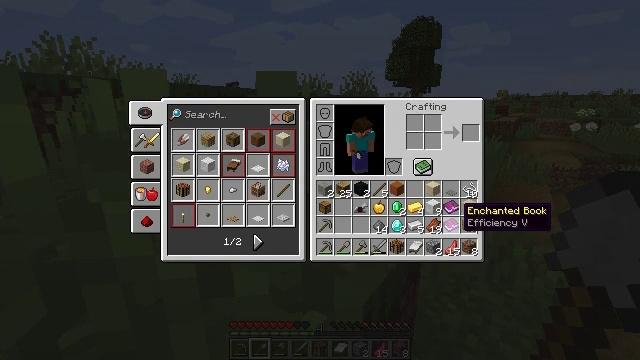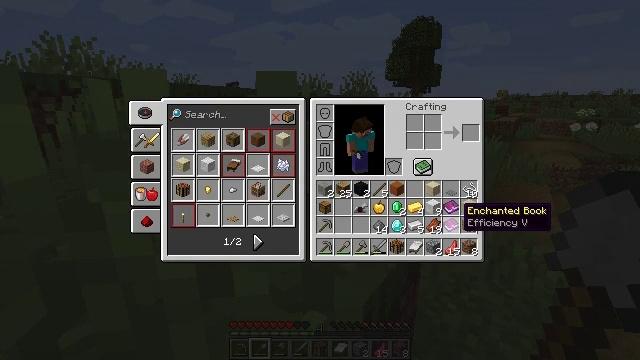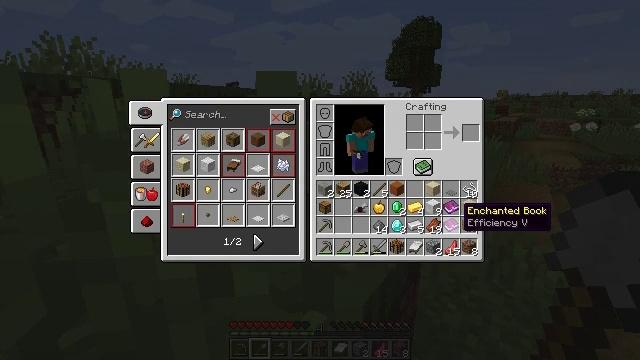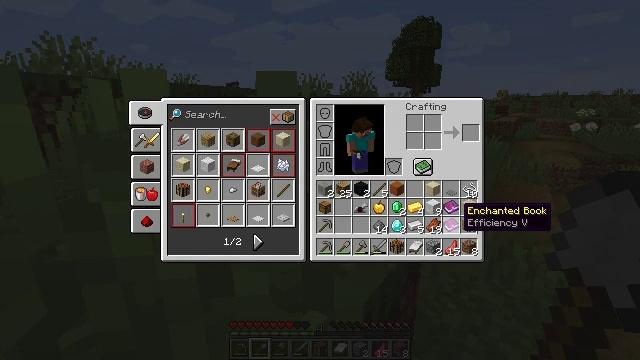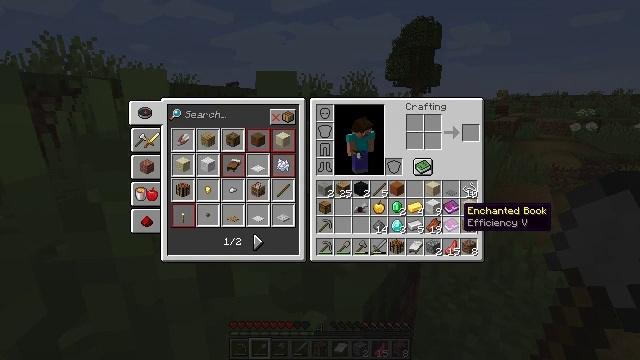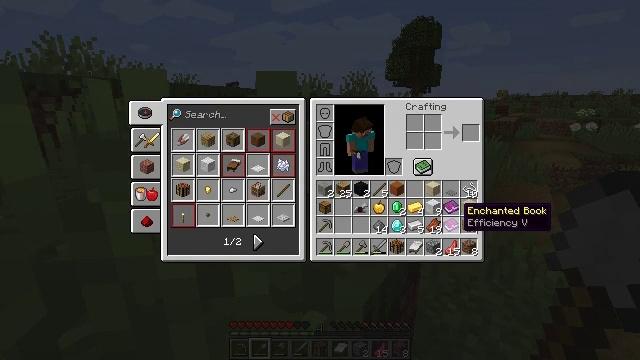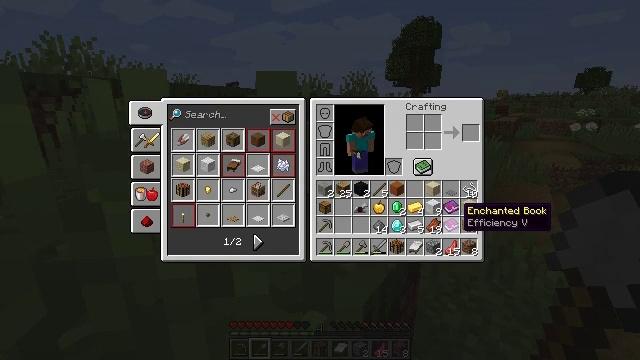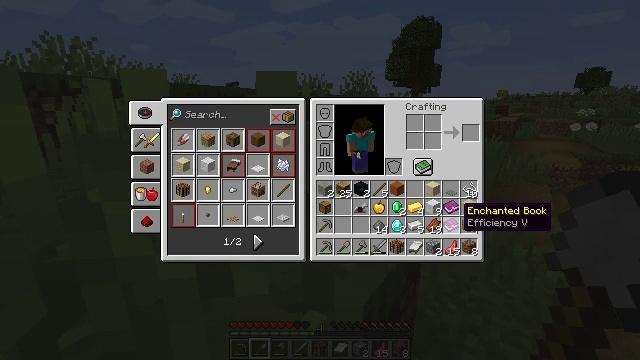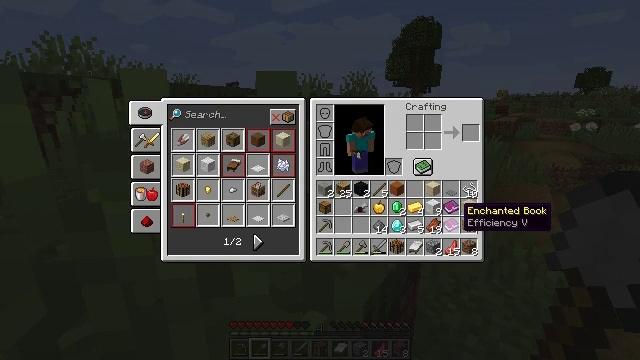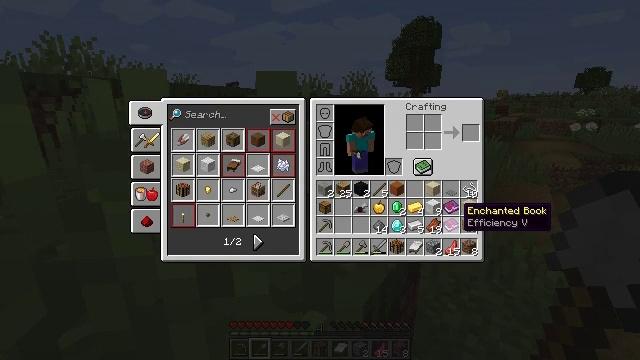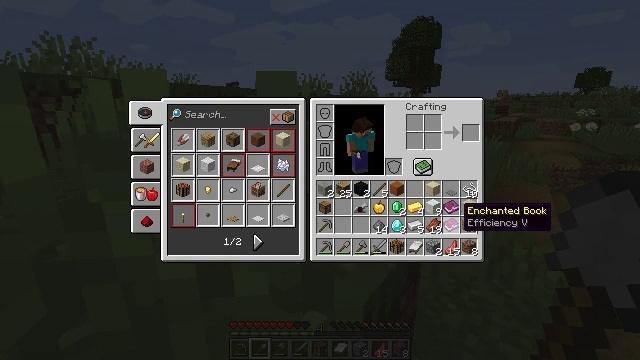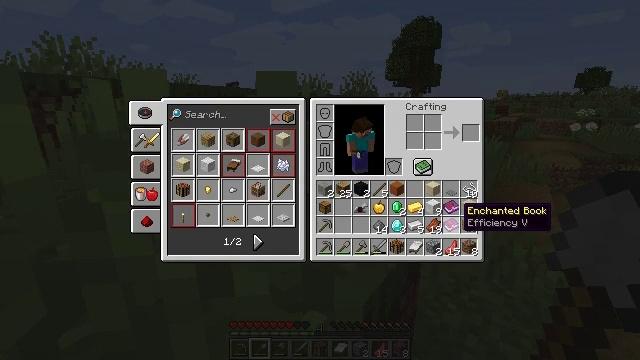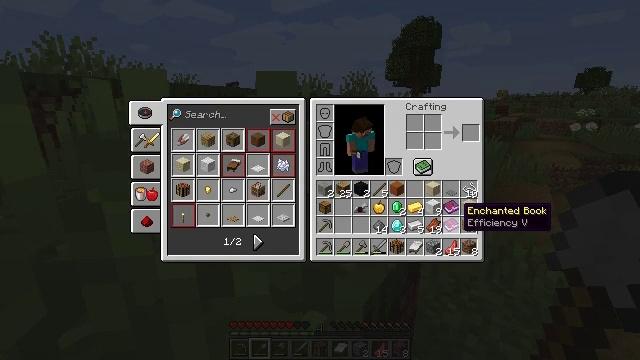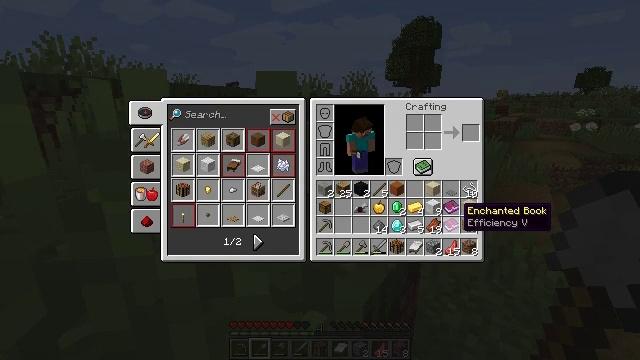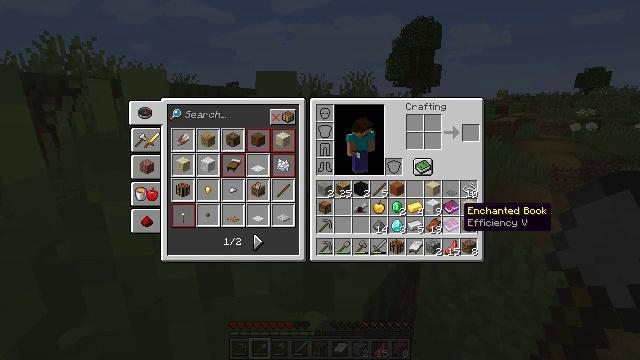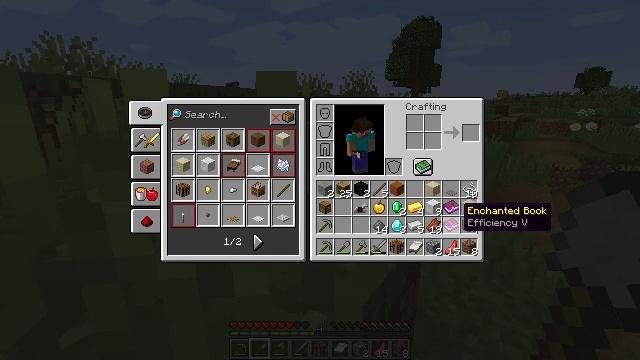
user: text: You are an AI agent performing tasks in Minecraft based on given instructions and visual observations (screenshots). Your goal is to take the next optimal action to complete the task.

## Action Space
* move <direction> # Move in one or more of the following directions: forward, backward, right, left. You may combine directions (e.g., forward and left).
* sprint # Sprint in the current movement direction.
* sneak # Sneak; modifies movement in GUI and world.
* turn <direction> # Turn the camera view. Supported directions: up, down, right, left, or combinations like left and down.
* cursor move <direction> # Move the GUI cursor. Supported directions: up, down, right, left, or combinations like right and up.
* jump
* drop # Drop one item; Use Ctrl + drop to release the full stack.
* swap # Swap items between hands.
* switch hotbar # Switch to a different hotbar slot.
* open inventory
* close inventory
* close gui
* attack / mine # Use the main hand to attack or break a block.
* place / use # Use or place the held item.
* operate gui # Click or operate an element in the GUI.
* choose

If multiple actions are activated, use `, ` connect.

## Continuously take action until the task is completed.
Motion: motion action
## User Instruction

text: Collect beetroots from the field.
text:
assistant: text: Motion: operate gui
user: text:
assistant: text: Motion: operate gui
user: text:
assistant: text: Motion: operate gui
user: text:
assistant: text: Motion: operate gui
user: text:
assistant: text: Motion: operate gui
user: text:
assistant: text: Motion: operate gui
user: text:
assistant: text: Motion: operate gui
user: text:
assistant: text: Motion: operate gui
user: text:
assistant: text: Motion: operate gui
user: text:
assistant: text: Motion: operate gui
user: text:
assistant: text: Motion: operate gui
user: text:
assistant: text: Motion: operate gui
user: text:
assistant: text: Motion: operate gui
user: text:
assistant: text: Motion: operate gui
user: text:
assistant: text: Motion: operate gui
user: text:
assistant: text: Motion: operate gui
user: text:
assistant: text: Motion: operate gui
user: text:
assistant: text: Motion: operate gui
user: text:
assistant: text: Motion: operate gui
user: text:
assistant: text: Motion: operate gui
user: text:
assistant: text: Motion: operate gui
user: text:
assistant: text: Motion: operate gui
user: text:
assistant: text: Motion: operate gui
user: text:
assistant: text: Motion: operate gui
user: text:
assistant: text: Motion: operate gui
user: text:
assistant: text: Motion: operate gui
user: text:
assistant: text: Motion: attack / mine
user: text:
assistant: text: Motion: attack / mine
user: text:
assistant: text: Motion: attack / mine
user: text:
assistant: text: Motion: attack / mine